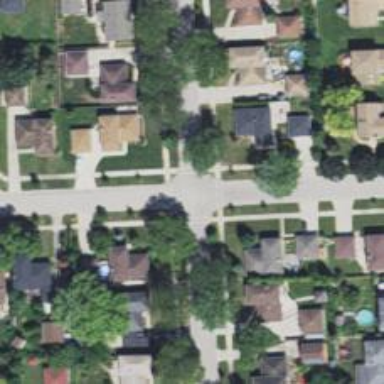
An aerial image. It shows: Residential road with asphalt surface and separate sidewalk.